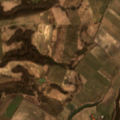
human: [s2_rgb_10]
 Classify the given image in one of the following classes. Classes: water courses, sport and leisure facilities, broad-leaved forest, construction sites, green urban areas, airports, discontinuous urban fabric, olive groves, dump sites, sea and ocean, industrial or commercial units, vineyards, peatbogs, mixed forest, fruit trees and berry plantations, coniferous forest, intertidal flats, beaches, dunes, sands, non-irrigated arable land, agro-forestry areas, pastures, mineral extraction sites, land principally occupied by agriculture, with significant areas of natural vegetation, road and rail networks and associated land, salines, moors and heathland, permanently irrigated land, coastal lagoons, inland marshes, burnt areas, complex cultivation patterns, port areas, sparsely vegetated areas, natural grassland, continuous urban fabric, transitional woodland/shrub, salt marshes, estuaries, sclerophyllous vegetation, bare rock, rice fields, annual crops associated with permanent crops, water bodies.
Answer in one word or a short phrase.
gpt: non-irrigated arable land, pastures, land principally occupied by agriculture, with significant areas of natural vegetation